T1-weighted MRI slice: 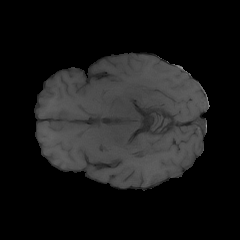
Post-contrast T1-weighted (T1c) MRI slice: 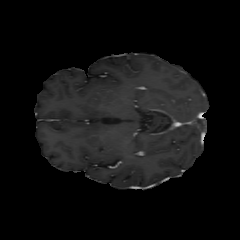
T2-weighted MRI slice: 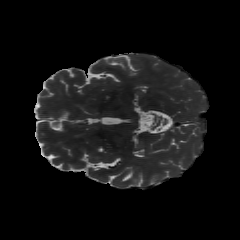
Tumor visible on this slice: no